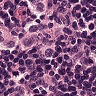
Metastatic tissue present: yes